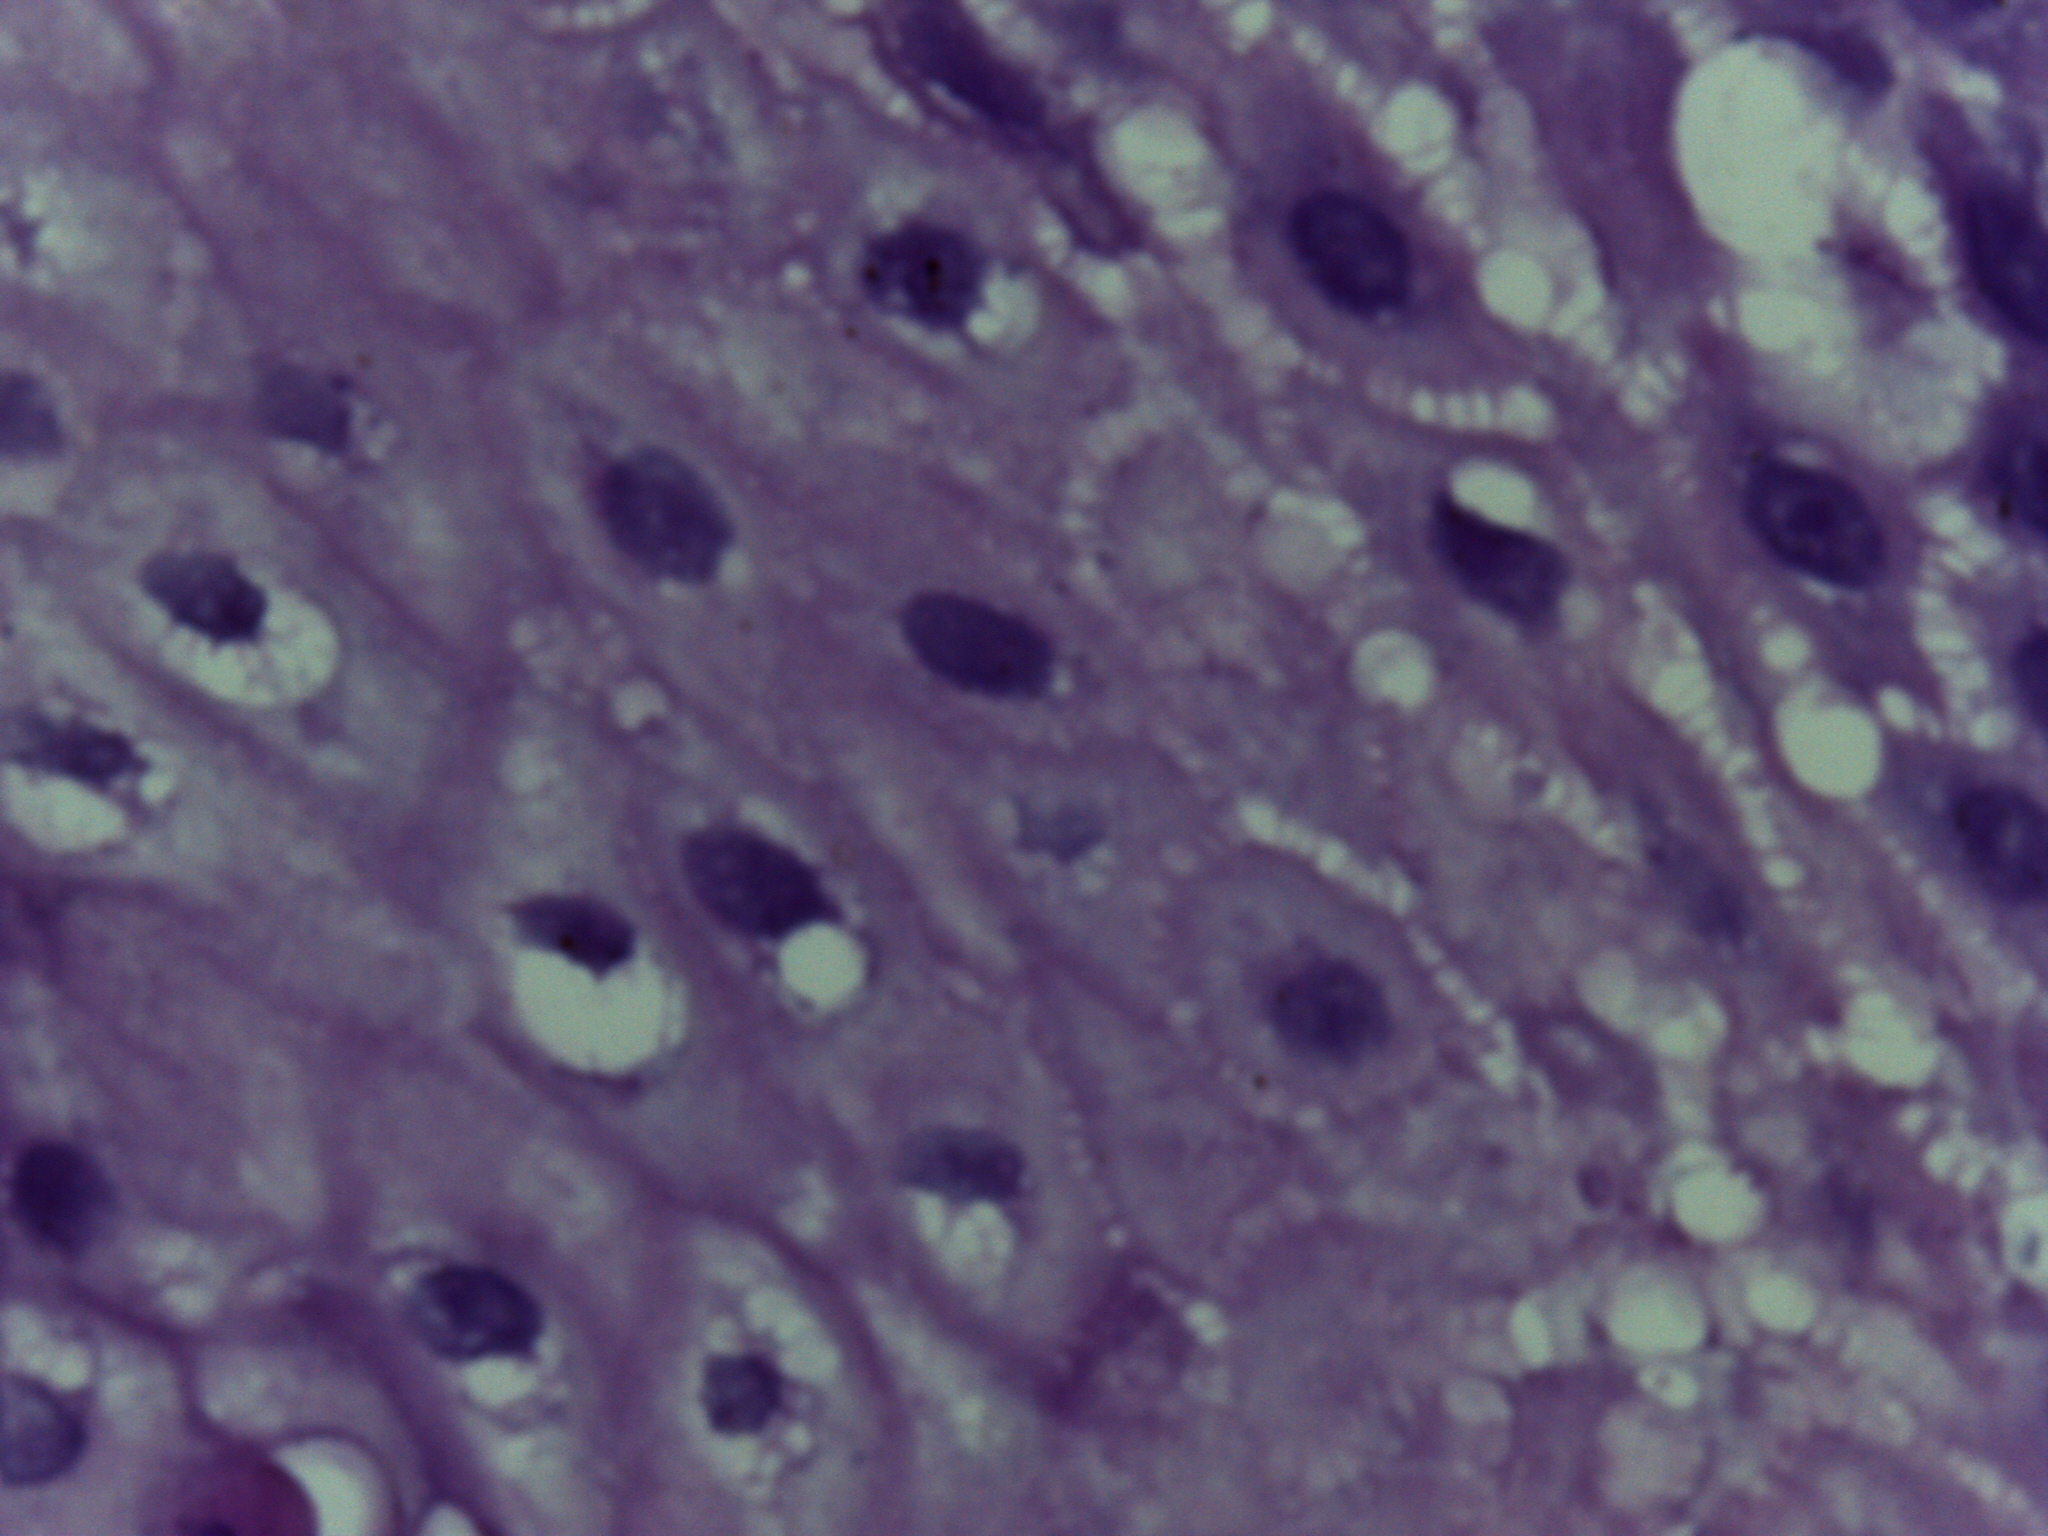
Diagnosis: OSCC